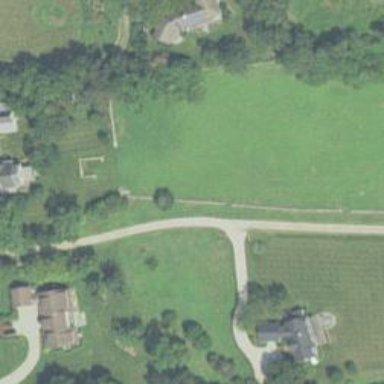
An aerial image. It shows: Residential road.